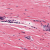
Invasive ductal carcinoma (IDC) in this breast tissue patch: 0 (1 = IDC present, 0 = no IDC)